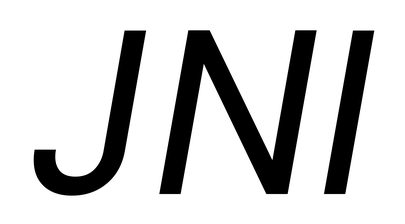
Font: Poppins-Italic